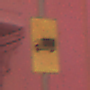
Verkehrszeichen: KFZZulaessigeGesamtmasse3Komma5TOhnePfeilsymbol
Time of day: Night
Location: Outdoor (Urban)
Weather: Overcast
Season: Winter
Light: Artificial